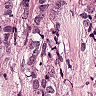
Metastatic tissue present: yes